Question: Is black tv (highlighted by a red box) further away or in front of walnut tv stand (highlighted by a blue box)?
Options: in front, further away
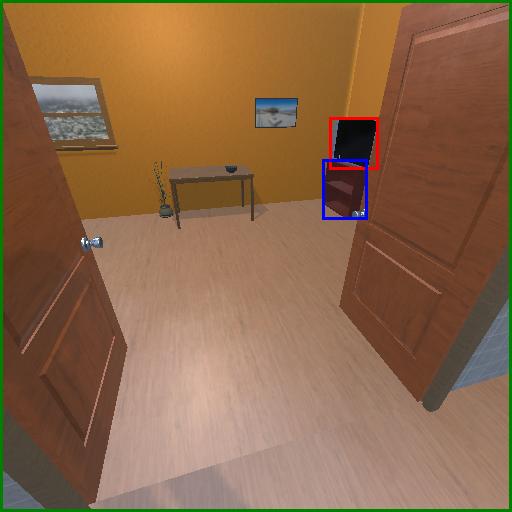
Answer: in front